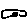
Label: square